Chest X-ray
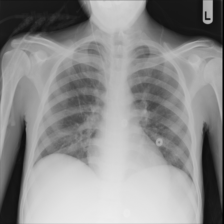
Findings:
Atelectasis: positive
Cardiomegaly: negative
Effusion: negative
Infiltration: negative
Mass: negative
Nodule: negative
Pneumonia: negative
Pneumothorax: negative
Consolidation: positive
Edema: negative
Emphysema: negative
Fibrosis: negative
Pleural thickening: negative
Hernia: negative